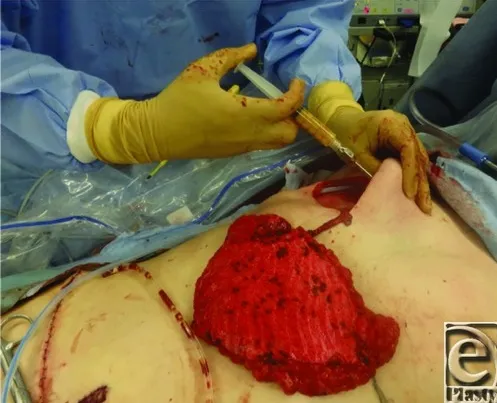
Intraoperative image showing additional fat grafting in the pectoralis major muscle.
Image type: medical_photograph (other_medical_photograph)